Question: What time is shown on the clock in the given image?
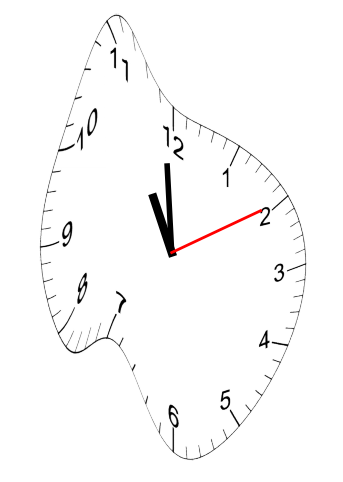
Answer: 10:59:10